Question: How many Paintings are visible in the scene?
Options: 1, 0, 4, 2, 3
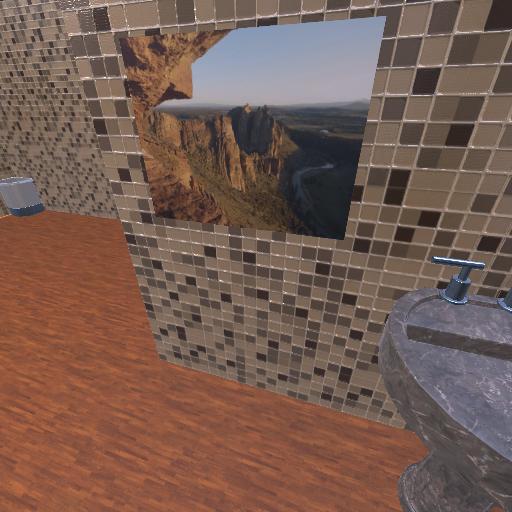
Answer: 1